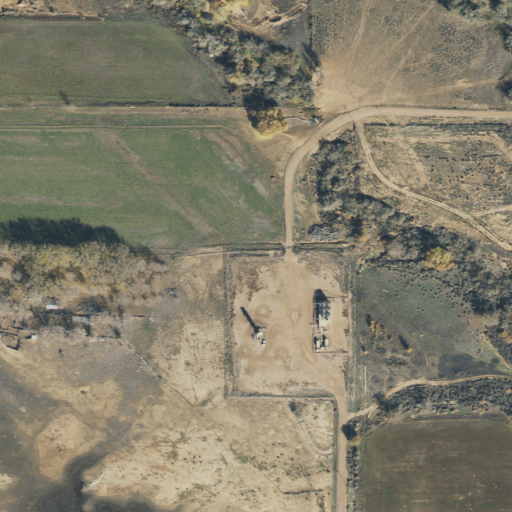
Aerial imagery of depression(s) in Utah named The Crescent containing pasture, shrub, cultivated crops, medium intensity development, herbaceous wetlands, woody wetlands, open development, and high intensity development